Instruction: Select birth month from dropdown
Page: traveler
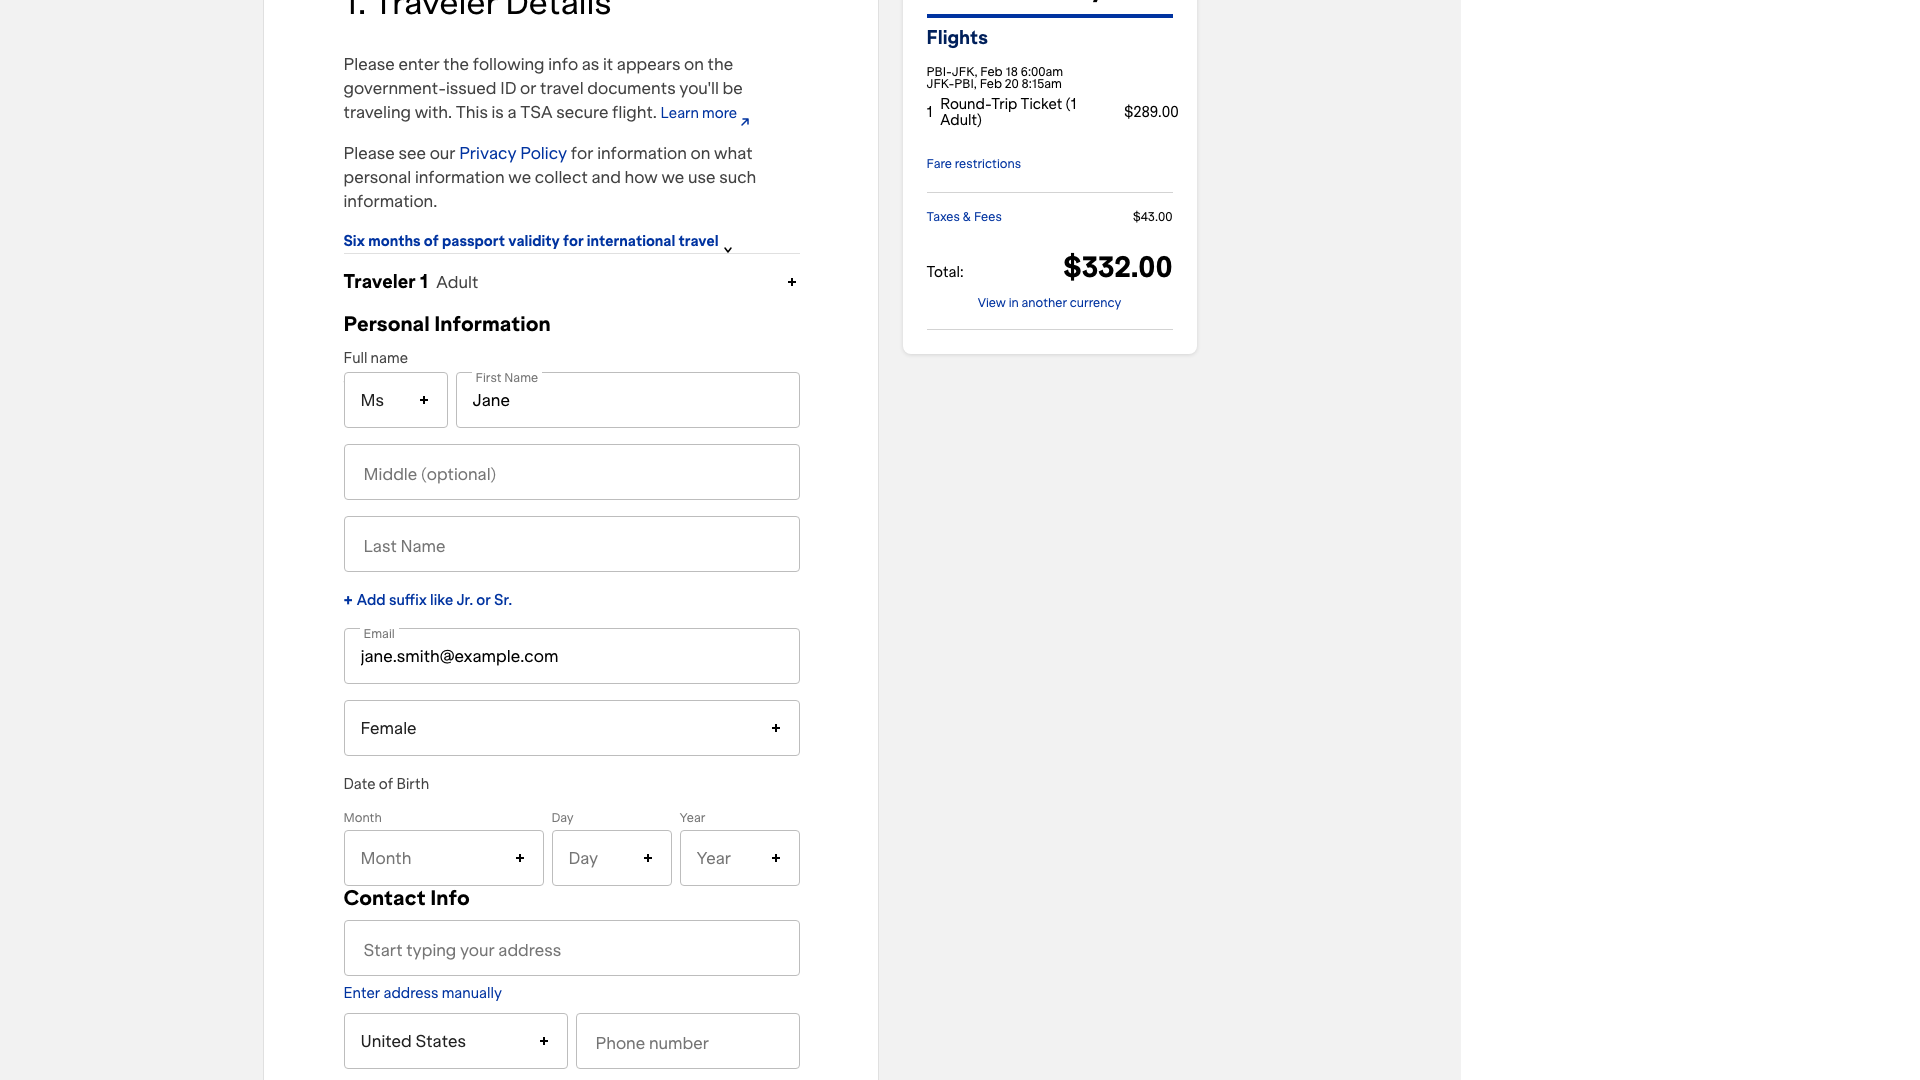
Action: click